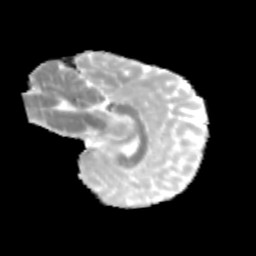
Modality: MD
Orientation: sagittal
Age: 11
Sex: female
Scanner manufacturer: siemens
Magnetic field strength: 3 T
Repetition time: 3.8 s
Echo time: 0.07 s